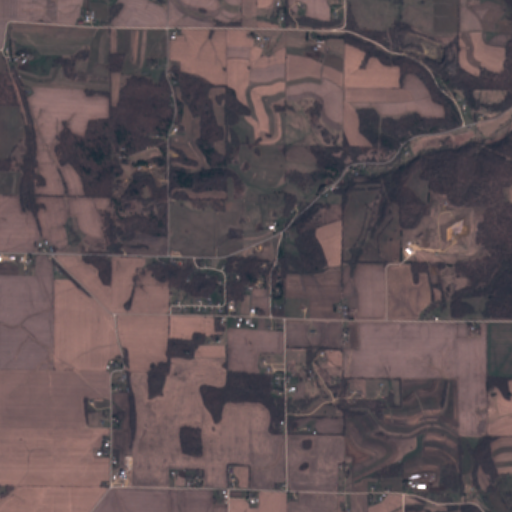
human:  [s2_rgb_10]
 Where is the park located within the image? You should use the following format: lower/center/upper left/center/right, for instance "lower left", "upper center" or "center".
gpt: The park is located in the lower left of the image.
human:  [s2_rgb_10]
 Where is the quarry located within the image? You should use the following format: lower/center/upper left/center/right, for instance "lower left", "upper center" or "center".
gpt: There is no quarry in the image.